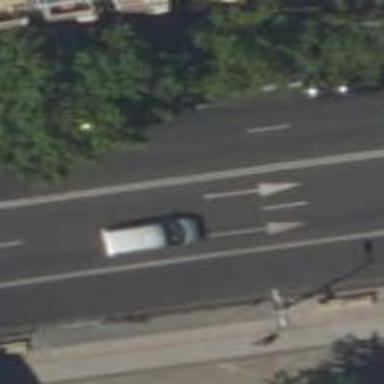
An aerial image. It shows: Asphalt pedestrian road.